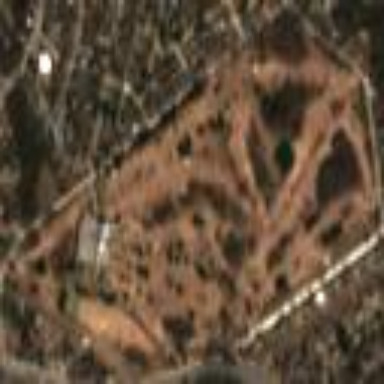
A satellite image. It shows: Golf course surrounded by greenery.